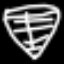
Label: diamond